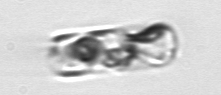
Label: Guinardia_delicatula_TAG_internal_parasite